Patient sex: M
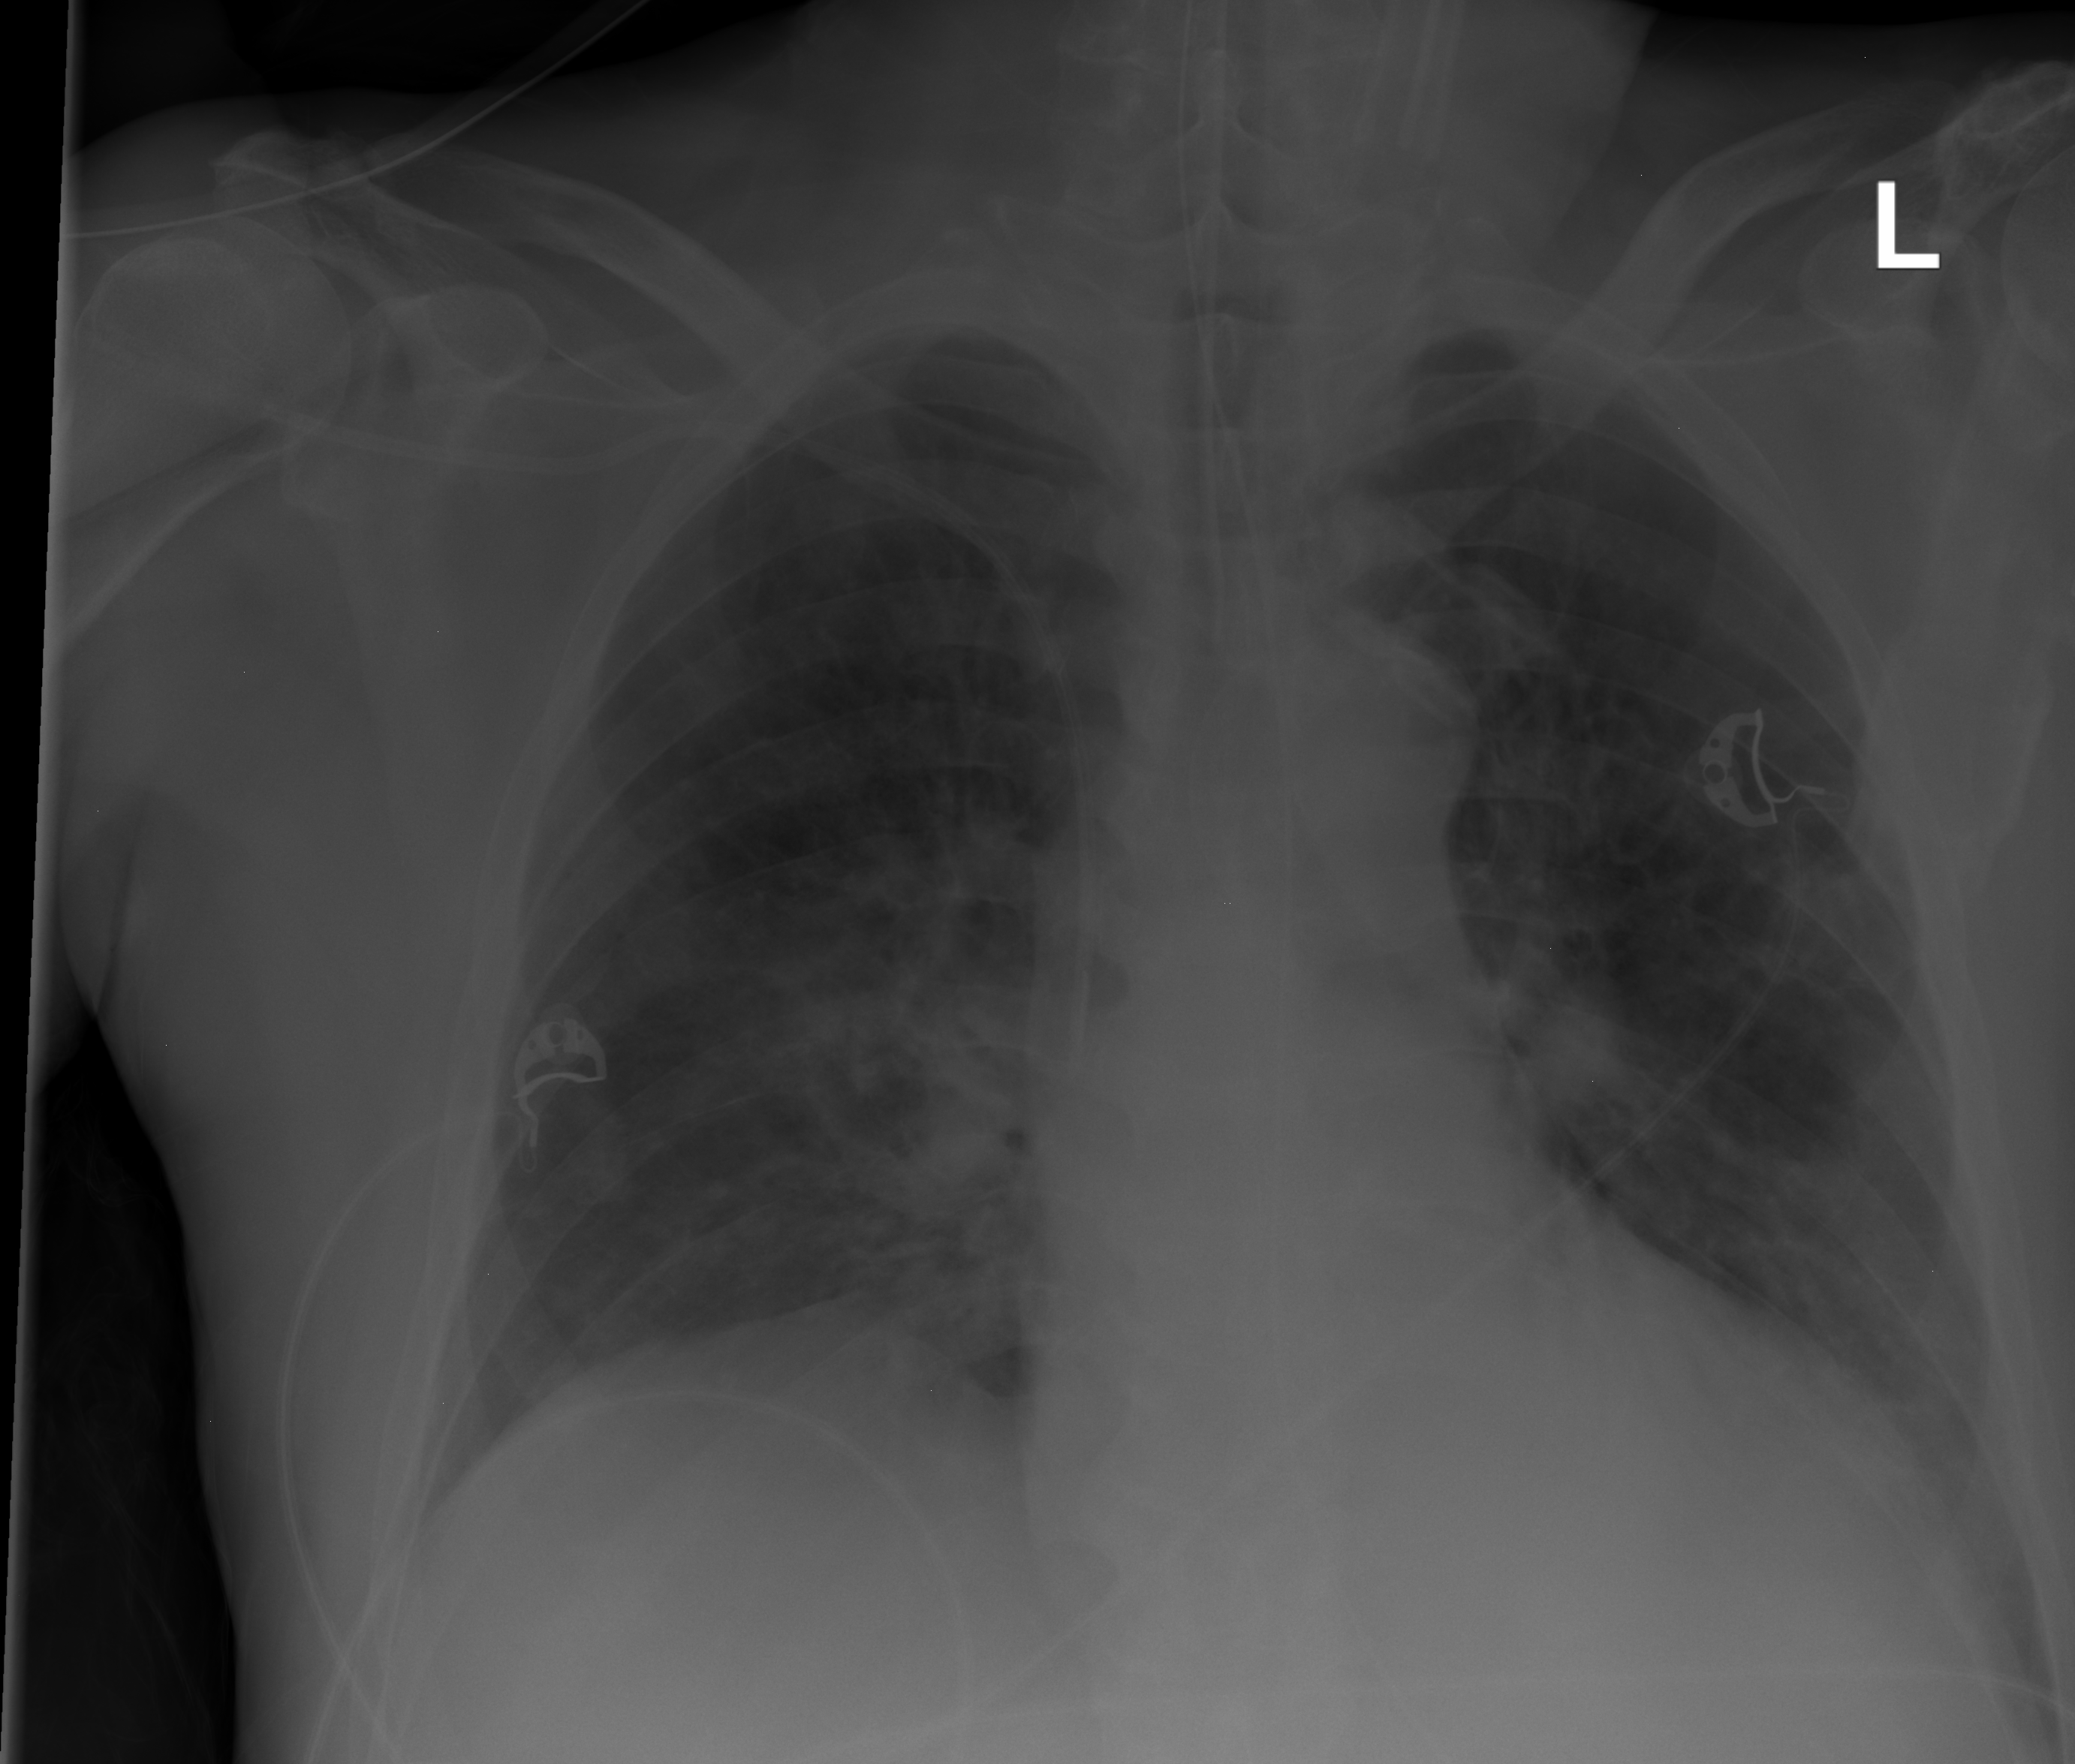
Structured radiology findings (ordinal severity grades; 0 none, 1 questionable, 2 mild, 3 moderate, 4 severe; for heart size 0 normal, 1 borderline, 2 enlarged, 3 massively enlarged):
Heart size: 2
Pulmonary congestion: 0
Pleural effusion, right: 0
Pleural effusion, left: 2
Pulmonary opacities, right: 3
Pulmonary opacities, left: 2
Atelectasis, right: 0
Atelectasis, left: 0